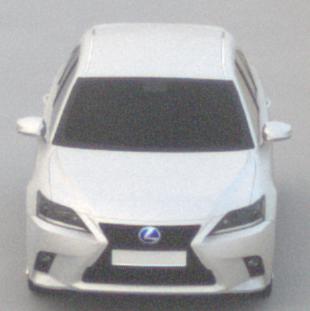
Make: Lexus
Model: CT 200h
Detailed model: CT (A10)
Model produced from: 2014/03
Model produced until: 2017/10
Doors: 5
Color: white
Road condition: dry road
Daytime: morning or afternoon
Contrast: low contrast